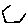
Label: hexagon